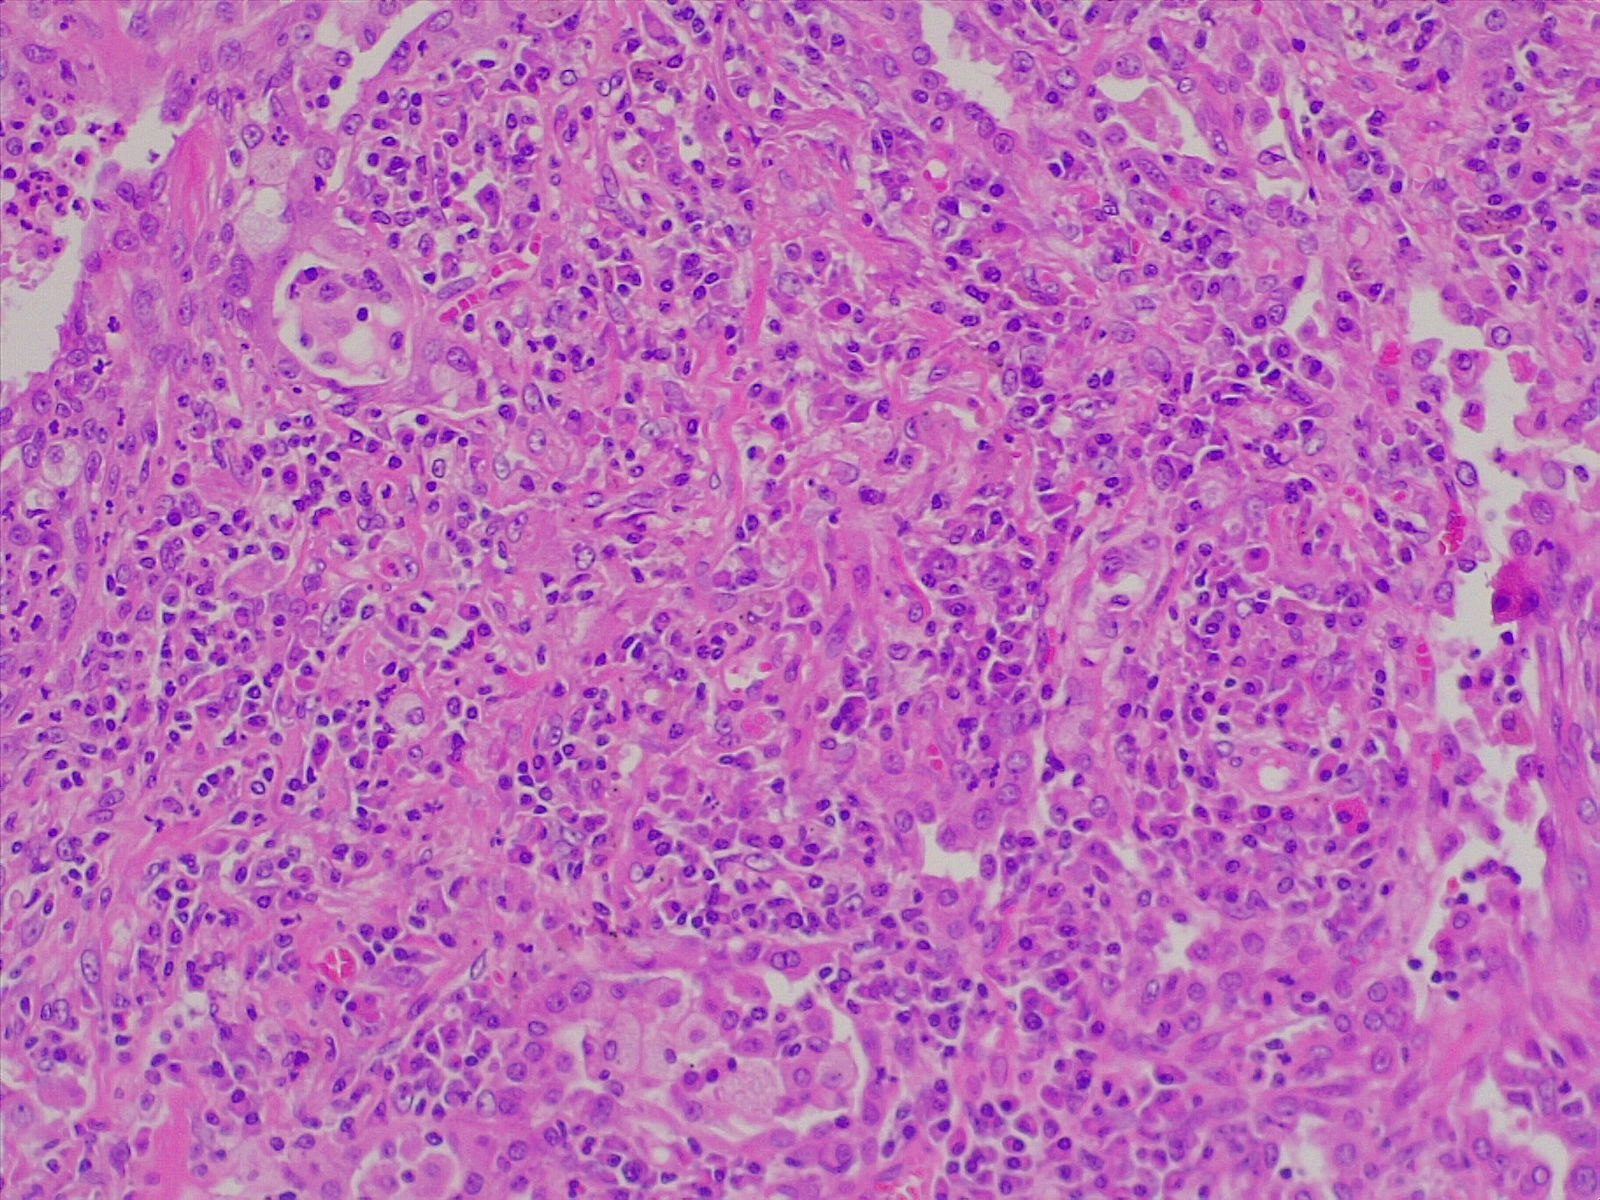
Label: normal lung tissue